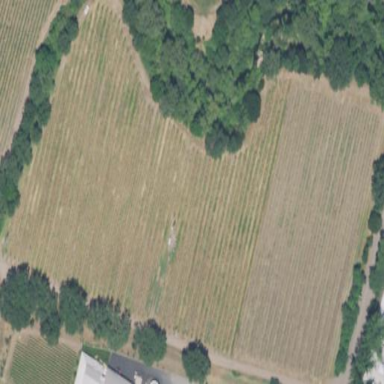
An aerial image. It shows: Vineyard with wine grapes as the main crop.